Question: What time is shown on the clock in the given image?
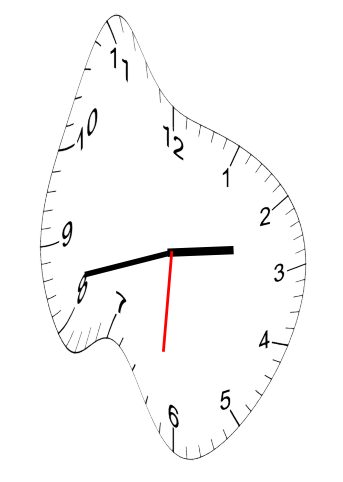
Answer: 02:42:31